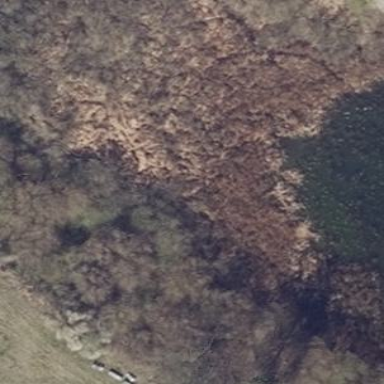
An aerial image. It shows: Wetland area dominated by reedbeds.